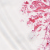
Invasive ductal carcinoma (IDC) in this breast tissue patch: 0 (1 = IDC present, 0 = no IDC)